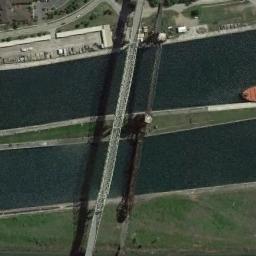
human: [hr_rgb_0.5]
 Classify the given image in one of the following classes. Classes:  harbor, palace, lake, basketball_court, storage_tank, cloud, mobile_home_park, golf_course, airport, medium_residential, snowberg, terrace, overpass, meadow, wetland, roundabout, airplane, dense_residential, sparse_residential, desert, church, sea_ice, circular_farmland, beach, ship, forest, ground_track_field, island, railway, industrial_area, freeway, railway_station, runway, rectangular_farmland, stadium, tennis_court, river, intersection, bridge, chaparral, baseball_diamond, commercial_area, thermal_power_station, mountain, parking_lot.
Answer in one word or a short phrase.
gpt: bridge